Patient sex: F
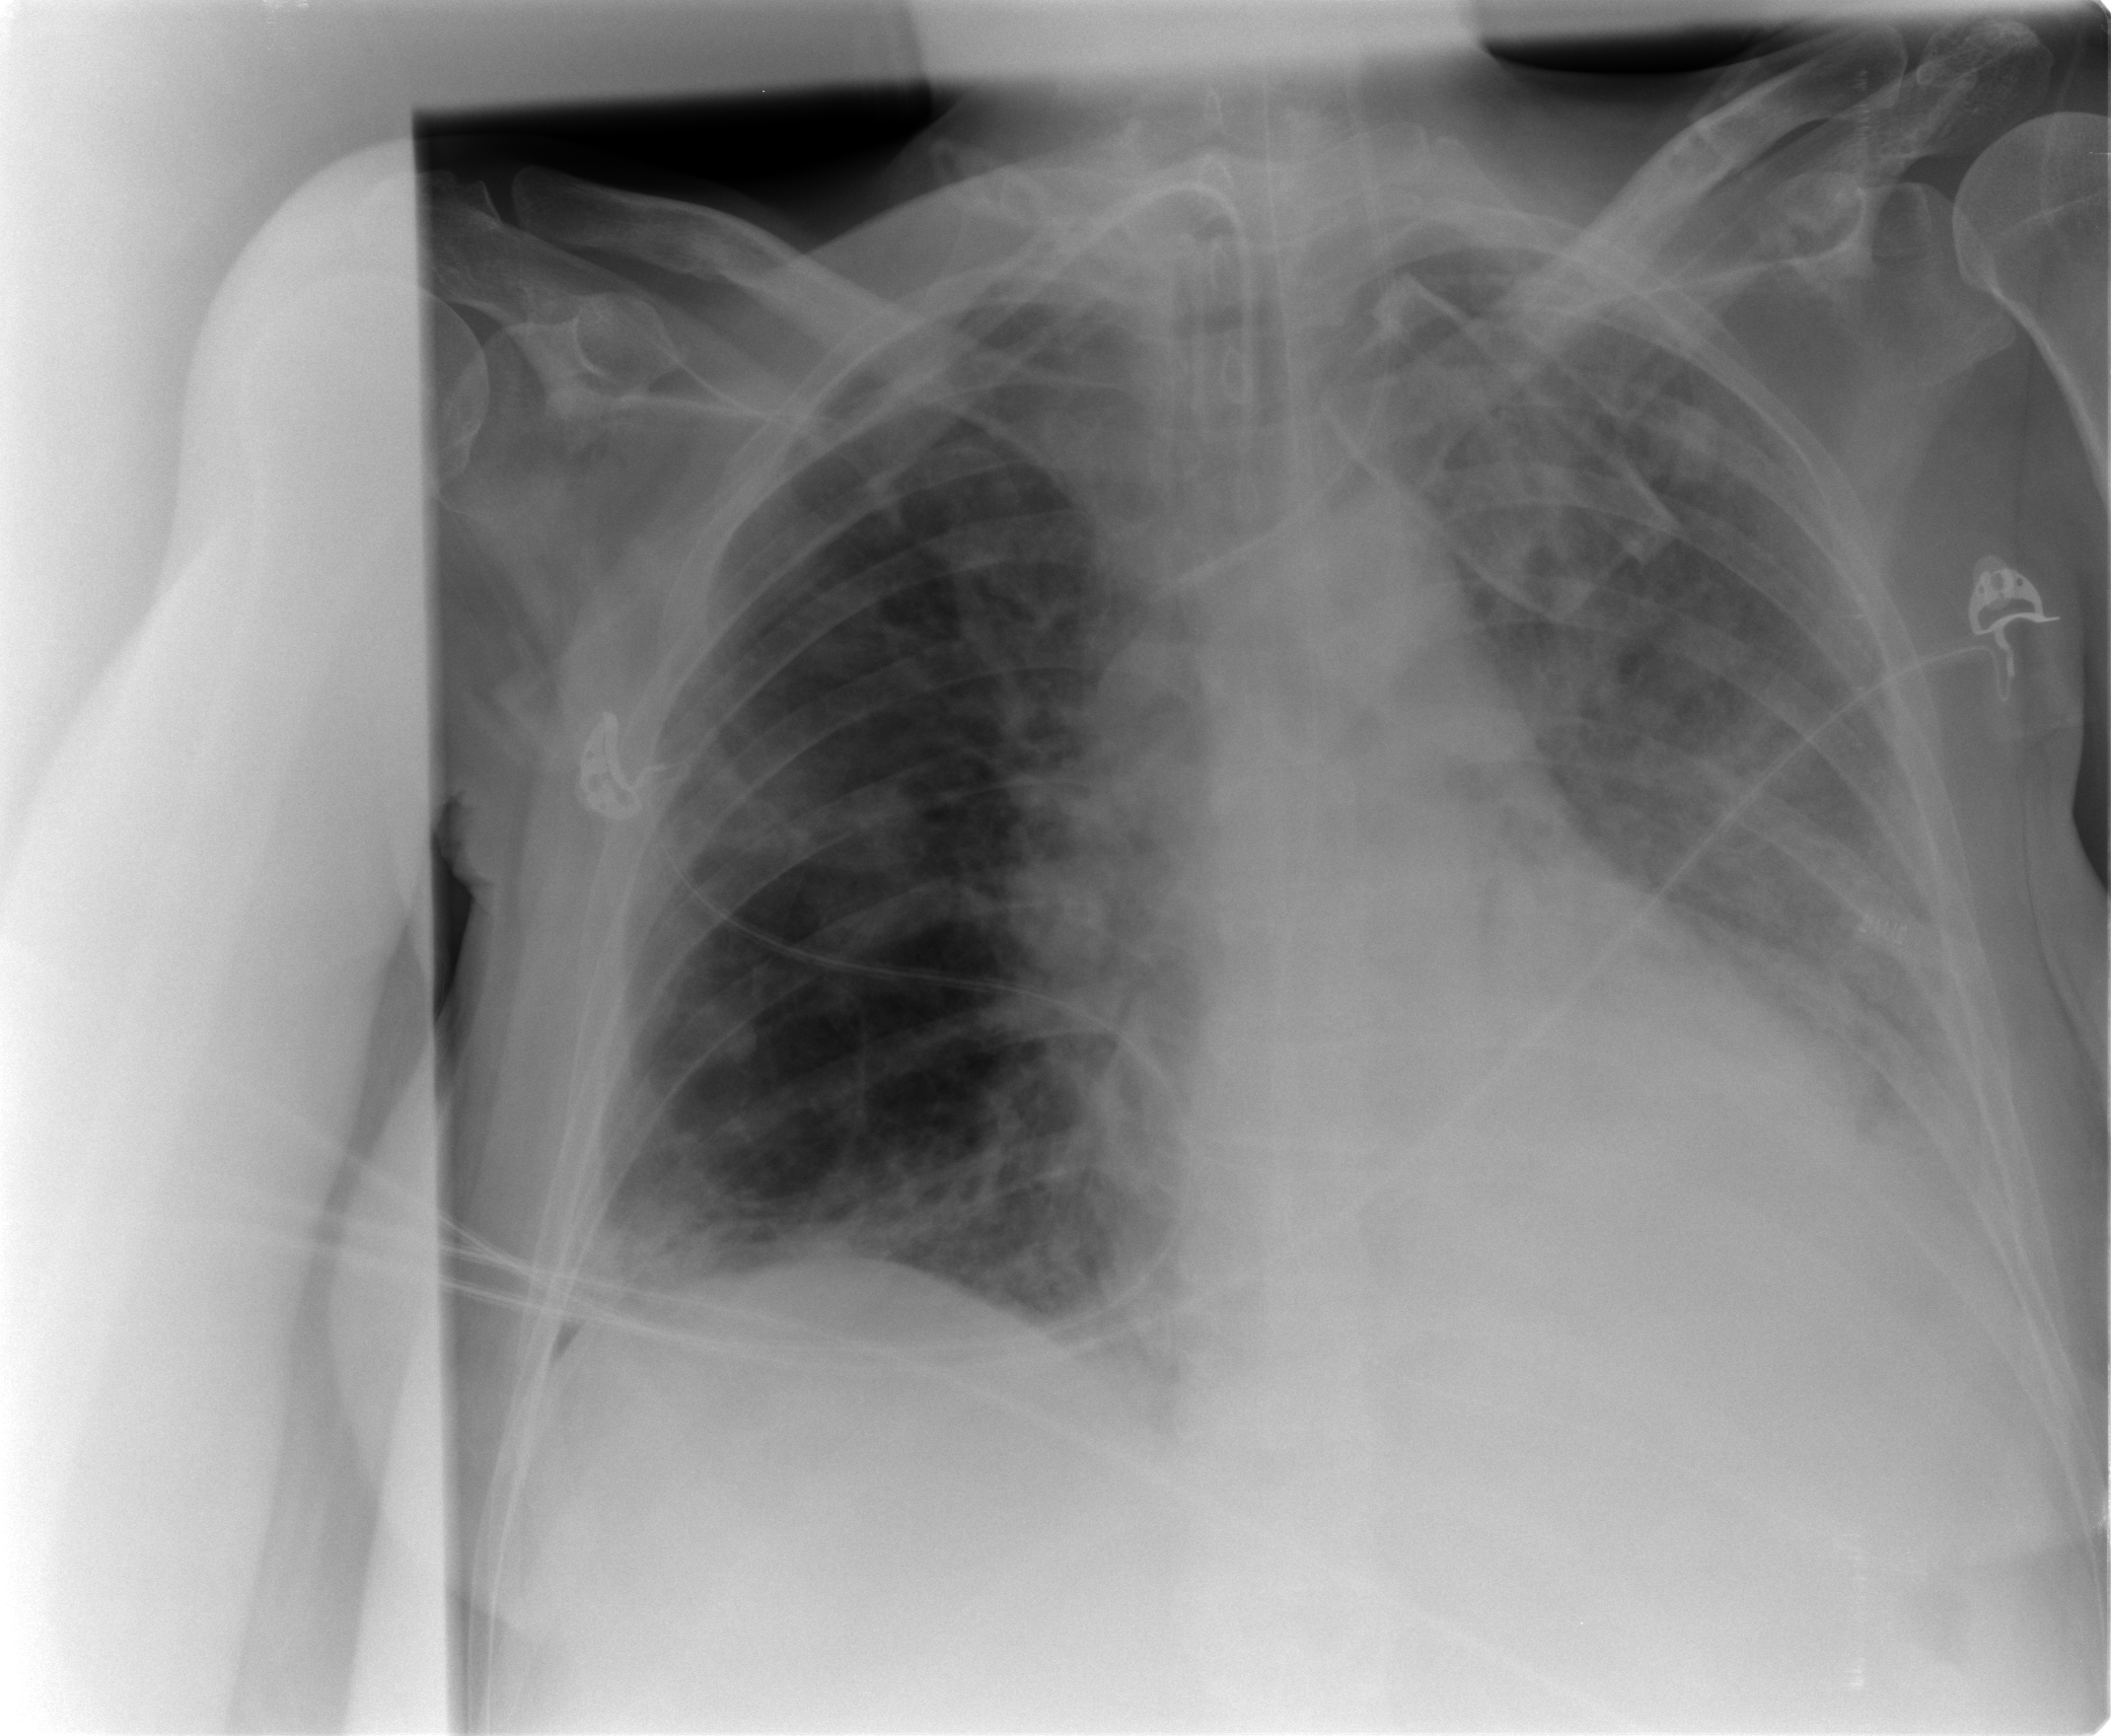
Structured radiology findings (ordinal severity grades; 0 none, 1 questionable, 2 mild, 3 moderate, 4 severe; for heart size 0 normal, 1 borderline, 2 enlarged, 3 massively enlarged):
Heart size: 2
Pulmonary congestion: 2
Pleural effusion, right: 2
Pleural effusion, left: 2
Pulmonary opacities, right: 3
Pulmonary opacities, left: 3
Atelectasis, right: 2
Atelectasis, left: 3